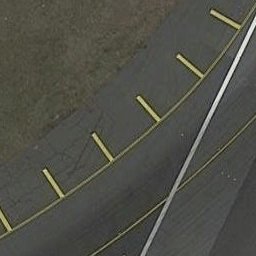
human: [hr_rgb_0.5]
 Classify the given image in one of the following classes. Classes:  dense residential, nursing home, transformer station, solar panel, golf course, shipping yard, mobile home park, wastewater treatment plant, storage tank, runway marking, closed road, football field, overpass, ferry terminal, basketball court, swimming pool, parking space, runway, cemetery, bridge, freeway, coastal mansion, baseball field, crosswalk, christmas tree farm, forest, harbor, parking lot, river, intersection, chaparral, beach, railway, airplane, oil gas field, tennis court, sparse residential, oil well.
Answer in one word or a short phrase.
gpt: runway marking